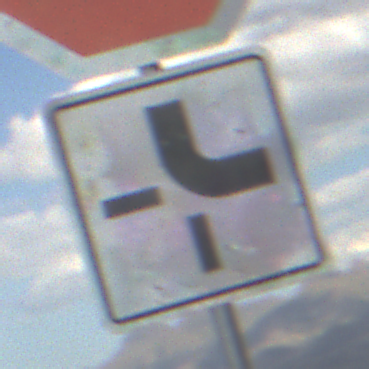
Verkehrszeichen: VerlaufVorfahrtsstrasse4
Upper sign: Stop
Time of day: Midday
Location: Outdoor (Nature)
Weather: PartlyCloudy
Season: NotSpecified
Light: Natural